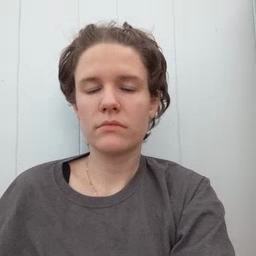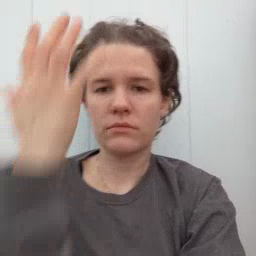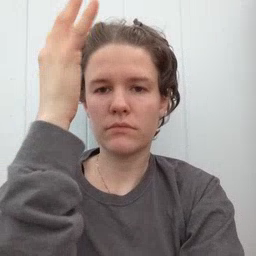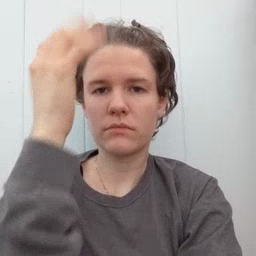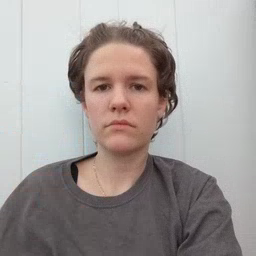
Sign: tree